Question: I want to reverse the y-axis of the graph I've obtained for all the over-plots using plotly.graph_objects. I know reversing of the axis can be done using plotly.express. But I would like to know how to reverse the axis using 'plotly.graph_objects':

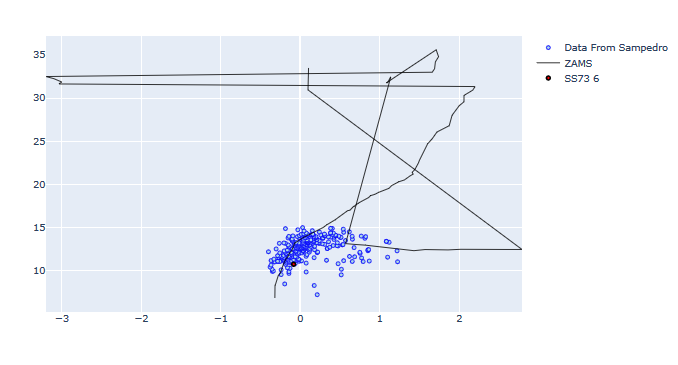
Answer: You can use:
'''
fig['layout']['yaxis']['autorange'] = "reversed"
'''
and:
'''
fig['layout']['xaxis']['autorange'] = "reversed"
'''
<URL>
'''
import plotly.graph_objects as go
import numpy as np
t = np.linspace(0, 5, 200)
y = np.sin(t)
fig = go.Figure(data=go.Scatter(x=t, y=y, mode='markers'))
fig.show()
'''
<URL>
<URL>
'''
import plotly.graph_objects as go
import numpy as np
t = np.linspace(0, 5, 200)
y = np.sin(t)
fig = go.Figure(data=go.Scatter(x=t, y=y, mode='markers'))
fig['layout']['xaxis']['autorange'] = "reversed"
fig['layout']['yaxis']['autorange'] = "reversed"
fig.show()
'''